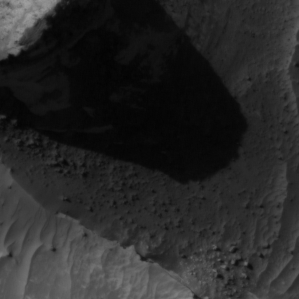
Label: non_frost